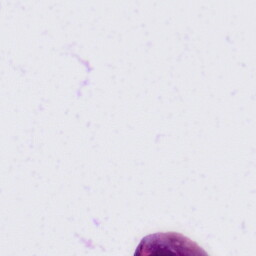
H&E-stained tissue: Tonsil